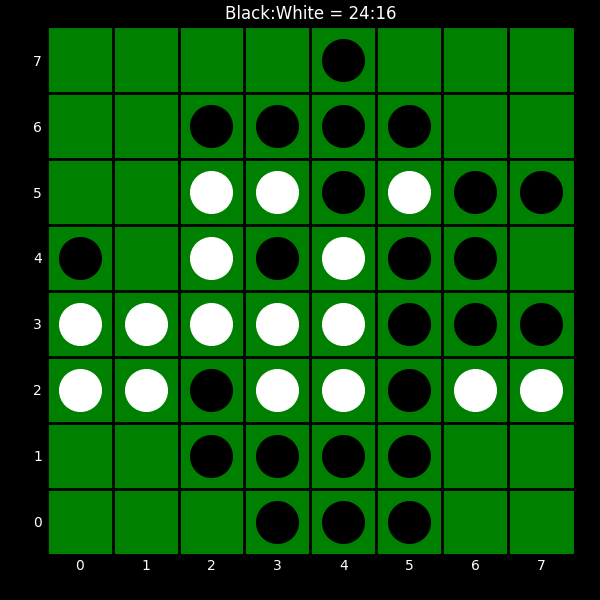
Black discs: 24
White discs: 16